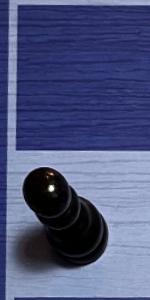
Label: Pawn_Black